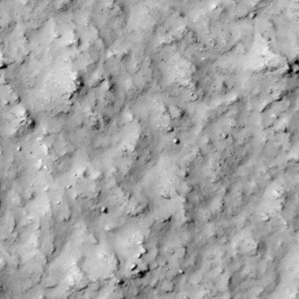
Label: non_frost